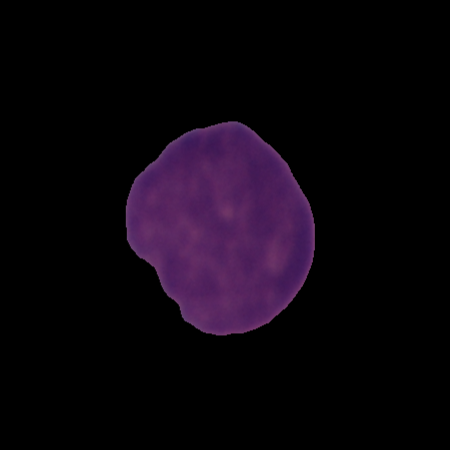
Label: cancer